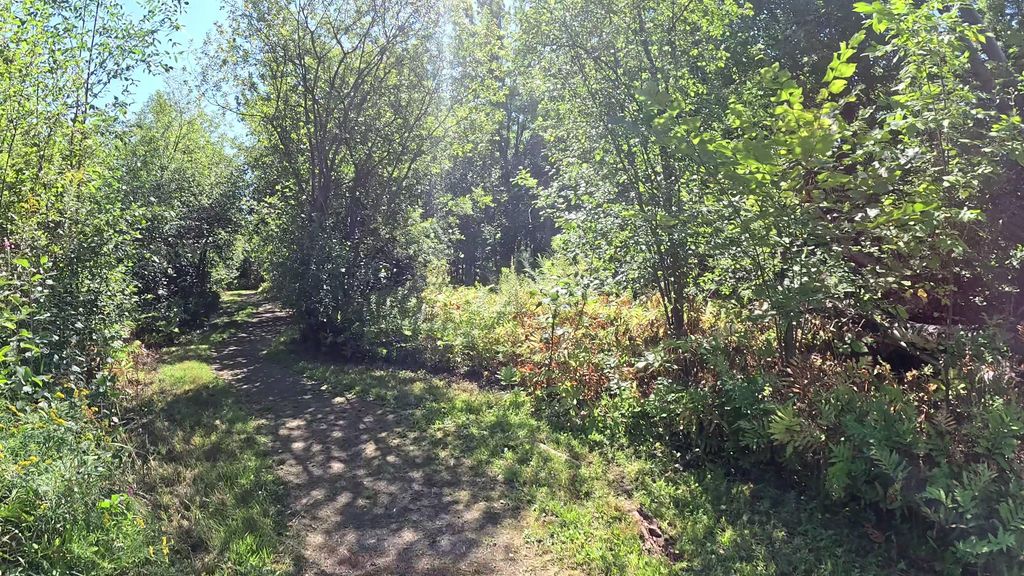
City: ottawa-gatineau